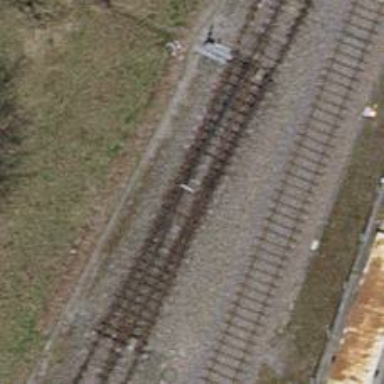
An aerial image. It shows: Railway switch.